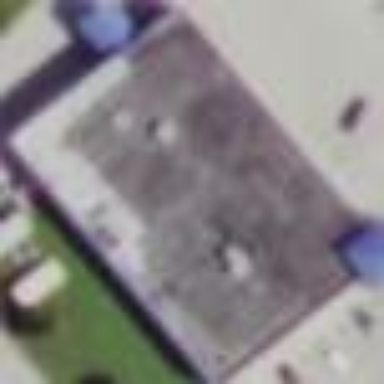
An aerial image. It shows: Pharmacy building providing healthcare services.